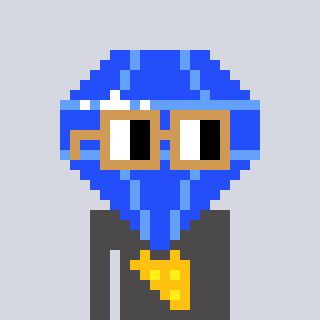
a pixel art character with square brown glasses, a blue diamond-shaped head and a grayscale-colored body on a cool background